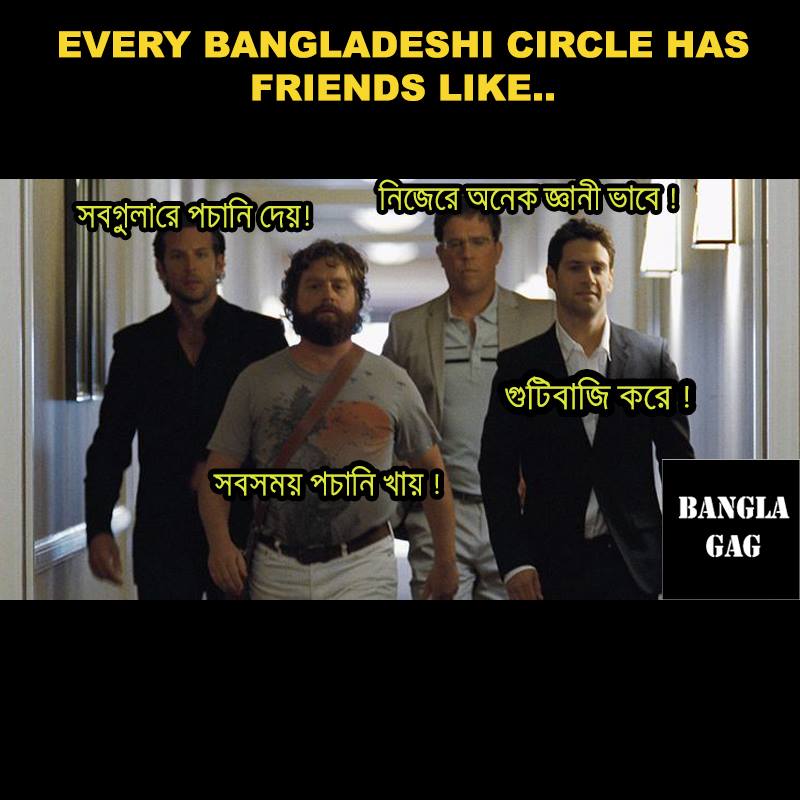
Caption: EVERY BANGLADESHI CIRCLE HAS FRIENDS LIKE.....   সবগুলো পচানি দেয় !     নিজেরে অনেক জ্ঞানী ভাবে !  সবসময় পচানি খায় !     গুটিবাজি করে !
Label: non-hate